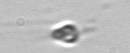
Label: flagellate